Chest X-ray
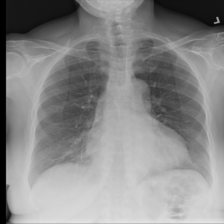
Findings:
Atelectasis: negative
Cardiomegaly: negative
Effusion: negative
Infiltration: negative
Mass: negative
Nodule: negative
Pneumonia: negative
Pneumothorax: negative
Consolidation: negative
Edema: negative
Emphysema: negative
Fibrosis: negative
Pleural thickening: negative
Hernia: negative